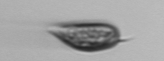
Label: Prorocentrum_triestinum